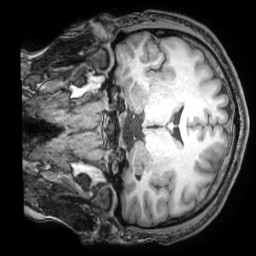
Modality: T1w
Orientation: coronal
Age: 26
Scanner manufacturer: philips
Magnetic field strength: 3 T
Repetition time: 0.007 s
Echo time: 0.003501 s